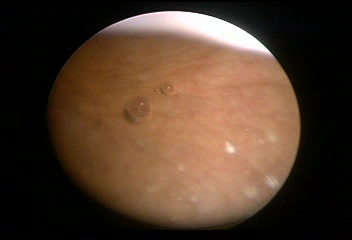
Modality: WLC
Class: Foreign bodies
Subclass: AirBubble
Bladder cancer association: No
Annotated structures: Air bubble